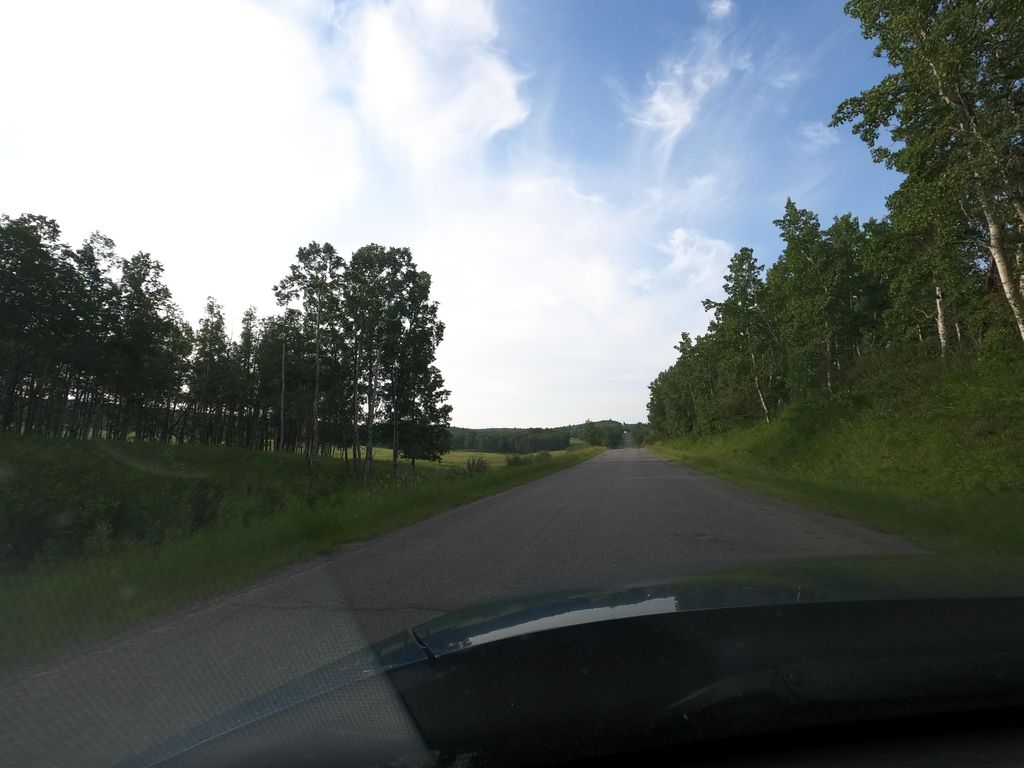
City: calgary